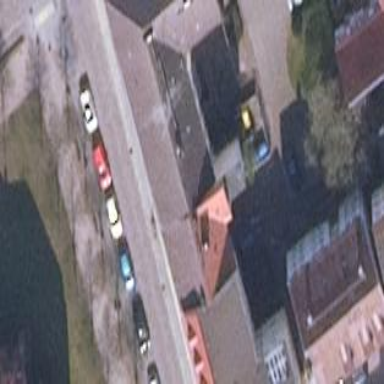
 the roof's color is grey and oriented along its structure."